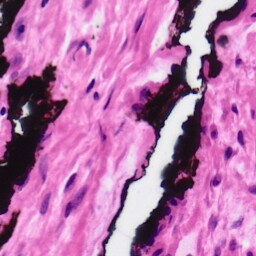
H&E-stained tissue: Ovarian